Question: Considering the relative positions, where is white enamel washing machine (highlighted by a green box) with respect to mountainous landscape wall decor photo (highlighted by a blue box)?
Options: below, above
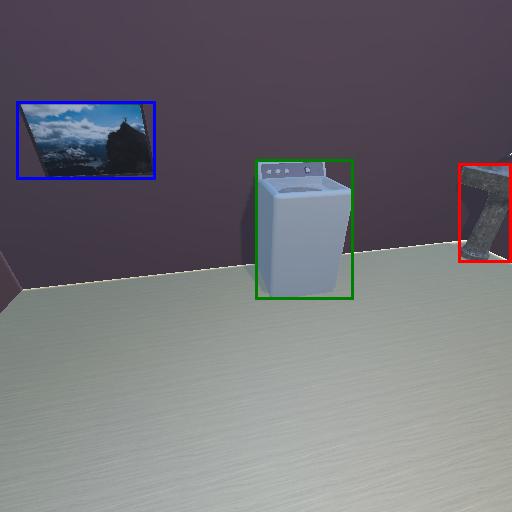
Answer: below